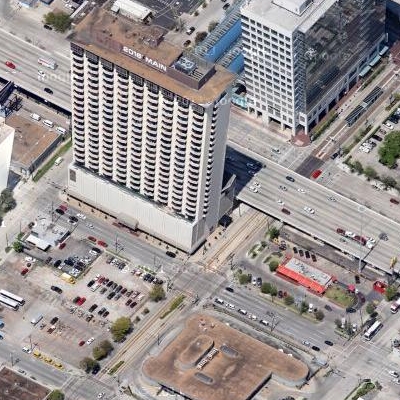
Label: cIndustry